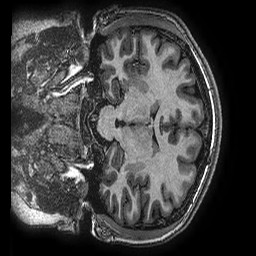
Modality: T1w
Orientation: coronal
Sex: female
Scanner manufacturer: ge
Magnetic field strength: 3 T
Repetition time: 0.00766 s
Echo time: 0.003476 s